Interaction volume radius: 5 \u00c5
Interaction volume height: 10 \u00c5
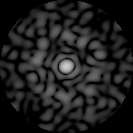
Disorder parameter: 0.8662